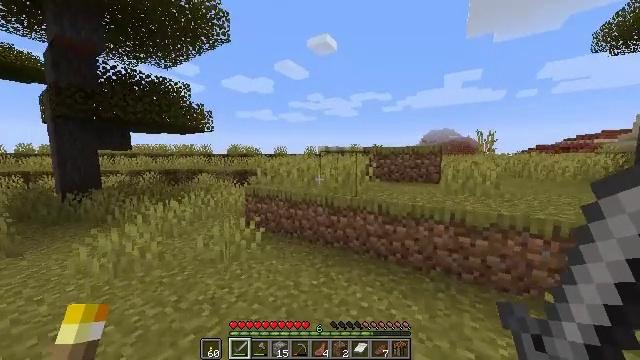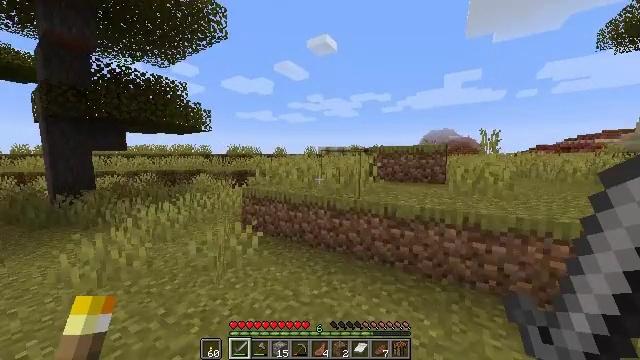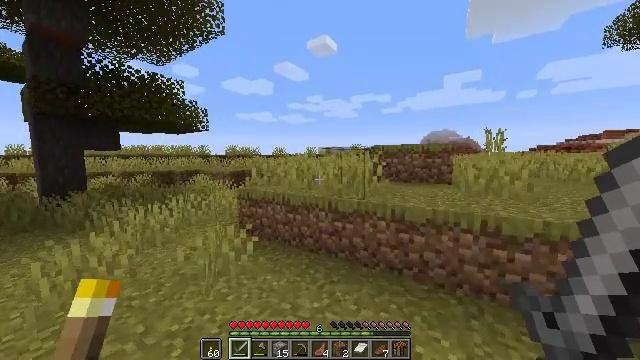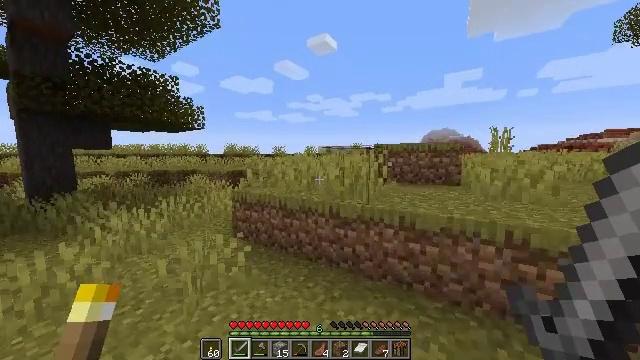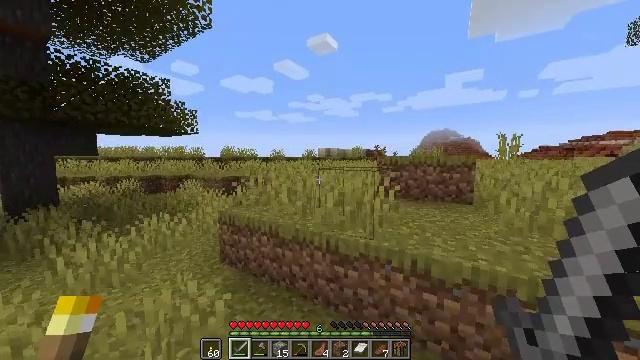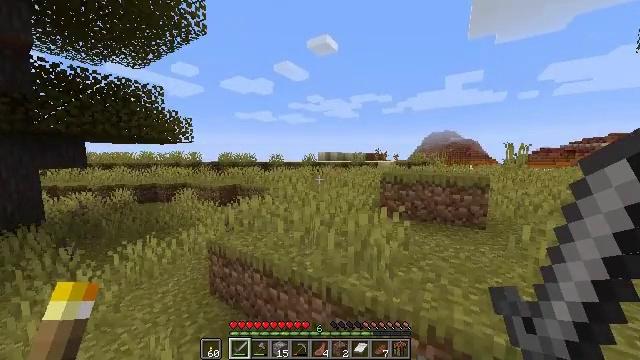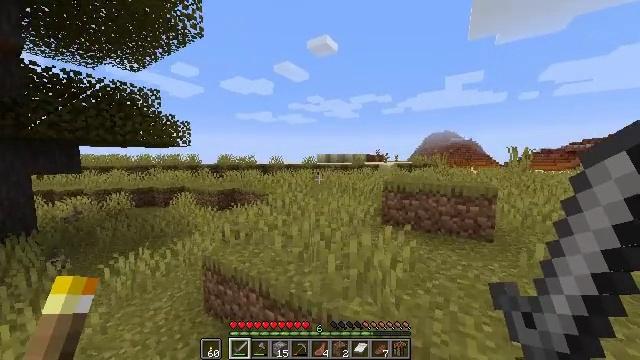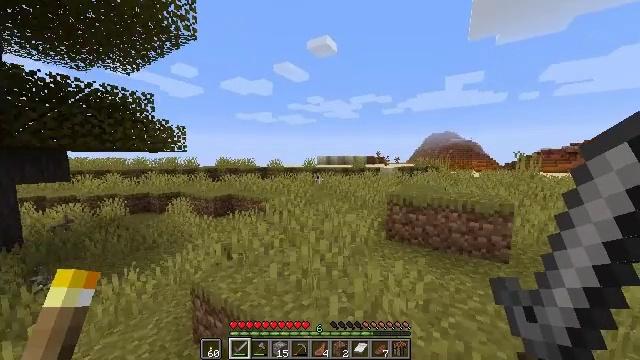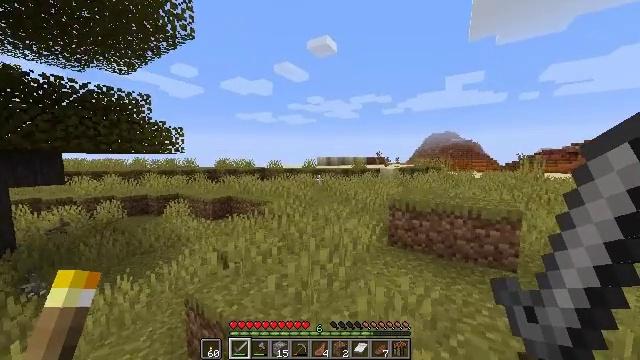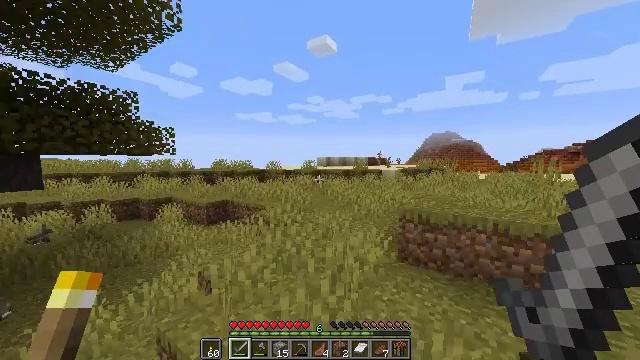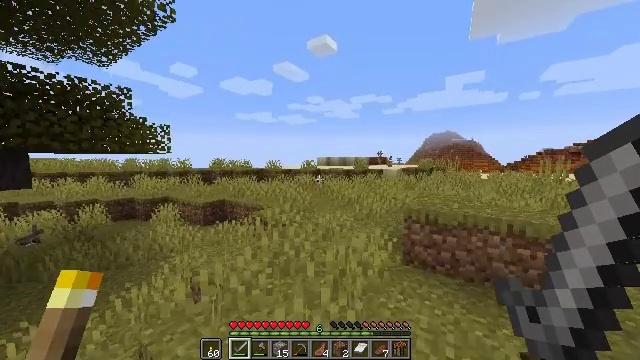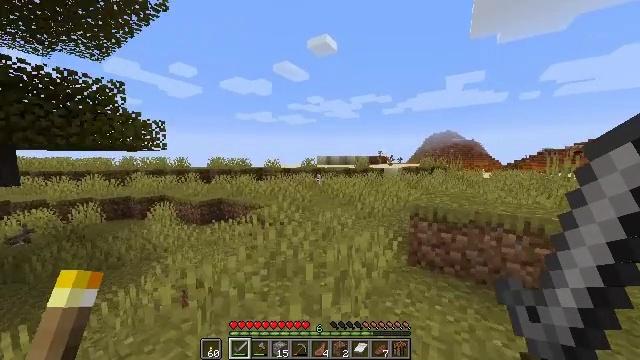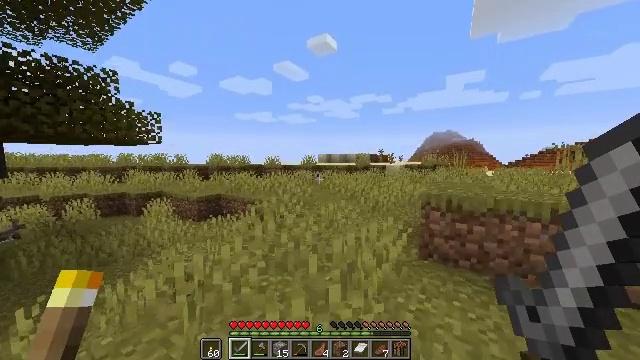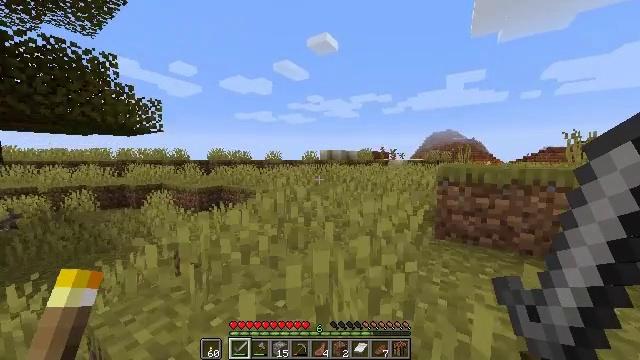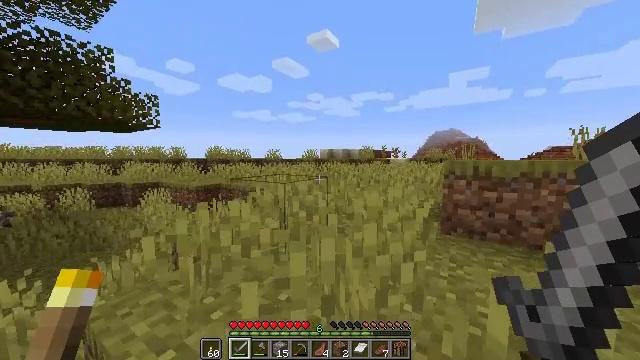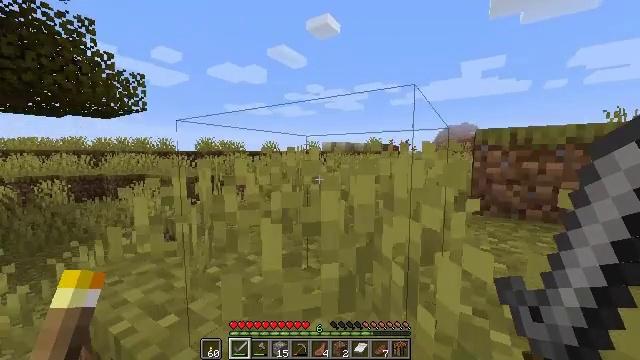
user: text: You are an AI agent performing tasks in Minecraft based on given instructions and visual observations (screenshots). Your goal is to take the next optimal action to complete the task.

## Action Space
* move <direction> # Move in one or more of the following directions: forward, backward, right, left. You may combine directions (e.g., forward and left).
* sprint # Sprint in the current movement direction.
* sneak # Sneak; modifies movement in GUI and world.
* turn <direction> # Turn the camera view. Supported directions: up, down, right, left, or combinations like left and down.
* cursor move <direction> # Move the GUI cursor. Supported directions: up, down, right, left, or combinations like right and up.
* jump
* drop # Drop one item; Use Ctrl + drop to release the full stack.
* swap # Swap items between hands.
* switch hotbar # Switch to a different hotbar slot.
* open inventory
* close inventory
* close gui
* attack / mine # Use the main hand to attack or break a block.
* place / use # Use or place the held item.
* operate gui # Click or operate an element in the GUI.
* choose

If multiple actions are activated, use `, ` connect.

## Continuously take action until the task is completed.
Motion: motion action
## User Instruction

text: Harvest sugar cane from the plant.
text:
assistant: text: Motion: move forward, sprint
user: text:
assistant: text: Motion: move forward, sprint
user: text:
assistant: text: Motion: move forward, sprint
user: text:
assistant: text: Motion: move forward, sprint, jump
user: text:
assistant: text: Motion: move forward, sprint, jump
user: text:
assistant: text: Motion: move forward, sprint, jump
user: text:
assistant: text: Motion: move forward, sprint, jump
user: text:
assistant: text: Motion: move forward, sprint, jump
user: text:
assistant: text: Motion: move forward, sprint, jump
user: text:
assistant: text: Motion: move forward, sprint, jump
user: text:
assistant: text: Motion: move forward, sprint, jump
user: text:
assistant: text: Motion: move forward, sprint, jump
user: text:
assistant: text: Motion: move forward, sprint, jump
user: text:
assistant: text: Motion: move forward, sprint, jump
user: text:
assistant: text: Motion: move forward, sprint, jump
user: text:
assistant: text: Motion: move forward, sprint, jump
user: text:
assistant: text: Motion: move forward, sprint, jump
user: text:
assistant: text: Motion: move forward, sprint, jump
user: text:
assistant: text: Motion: move forward, sprint, jump
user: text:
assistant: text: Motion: move forward, sprint, jump
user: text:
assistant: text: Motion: move forward, sprint, jump
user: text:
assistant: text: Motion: move forward, sprint, jump
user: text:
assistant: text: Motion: move forward, sprint, jump
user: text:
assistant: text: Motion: move forward, sprint, jump
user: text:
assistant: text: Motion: move forward, sprint, jump
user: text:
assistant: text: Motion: move forward, sprint, turn right, jump
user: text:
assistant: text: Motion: move forward, sprint, turn right
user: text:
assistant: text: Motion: move forward, sprint, turn right
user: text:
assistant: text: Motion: move forward, sprint, turn right
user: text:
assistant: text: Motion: move forward, sprint, turn right